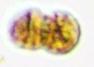
Label: Margalefidinium